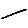
Label: line